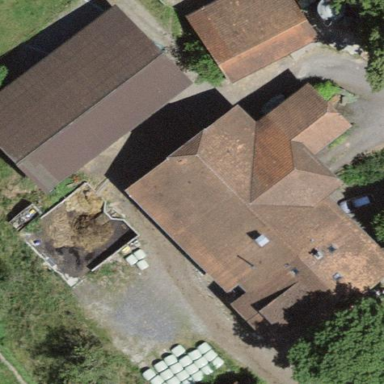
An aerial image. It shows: Farmyard area.